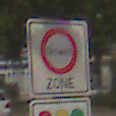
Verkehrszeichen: BeginnUmweltzone
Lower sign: FreistellungVomVerkehrsverbot1
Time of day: Midday
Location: Outdoor (Urban)
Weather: Clear
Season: NotSpecified
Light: Natural